Aerial crown-view tile of a tropical tree (Barro Colorado Island, Panama), acquired 20250217:
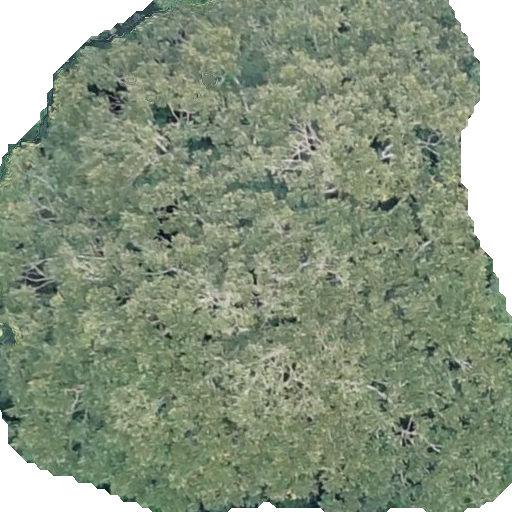
Species: Dipteryx oleifera
GBIF accepted scientific name: Dipteryx oleifera
Crown area: 364.711 m²